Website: home-depot
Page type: customer-info-address
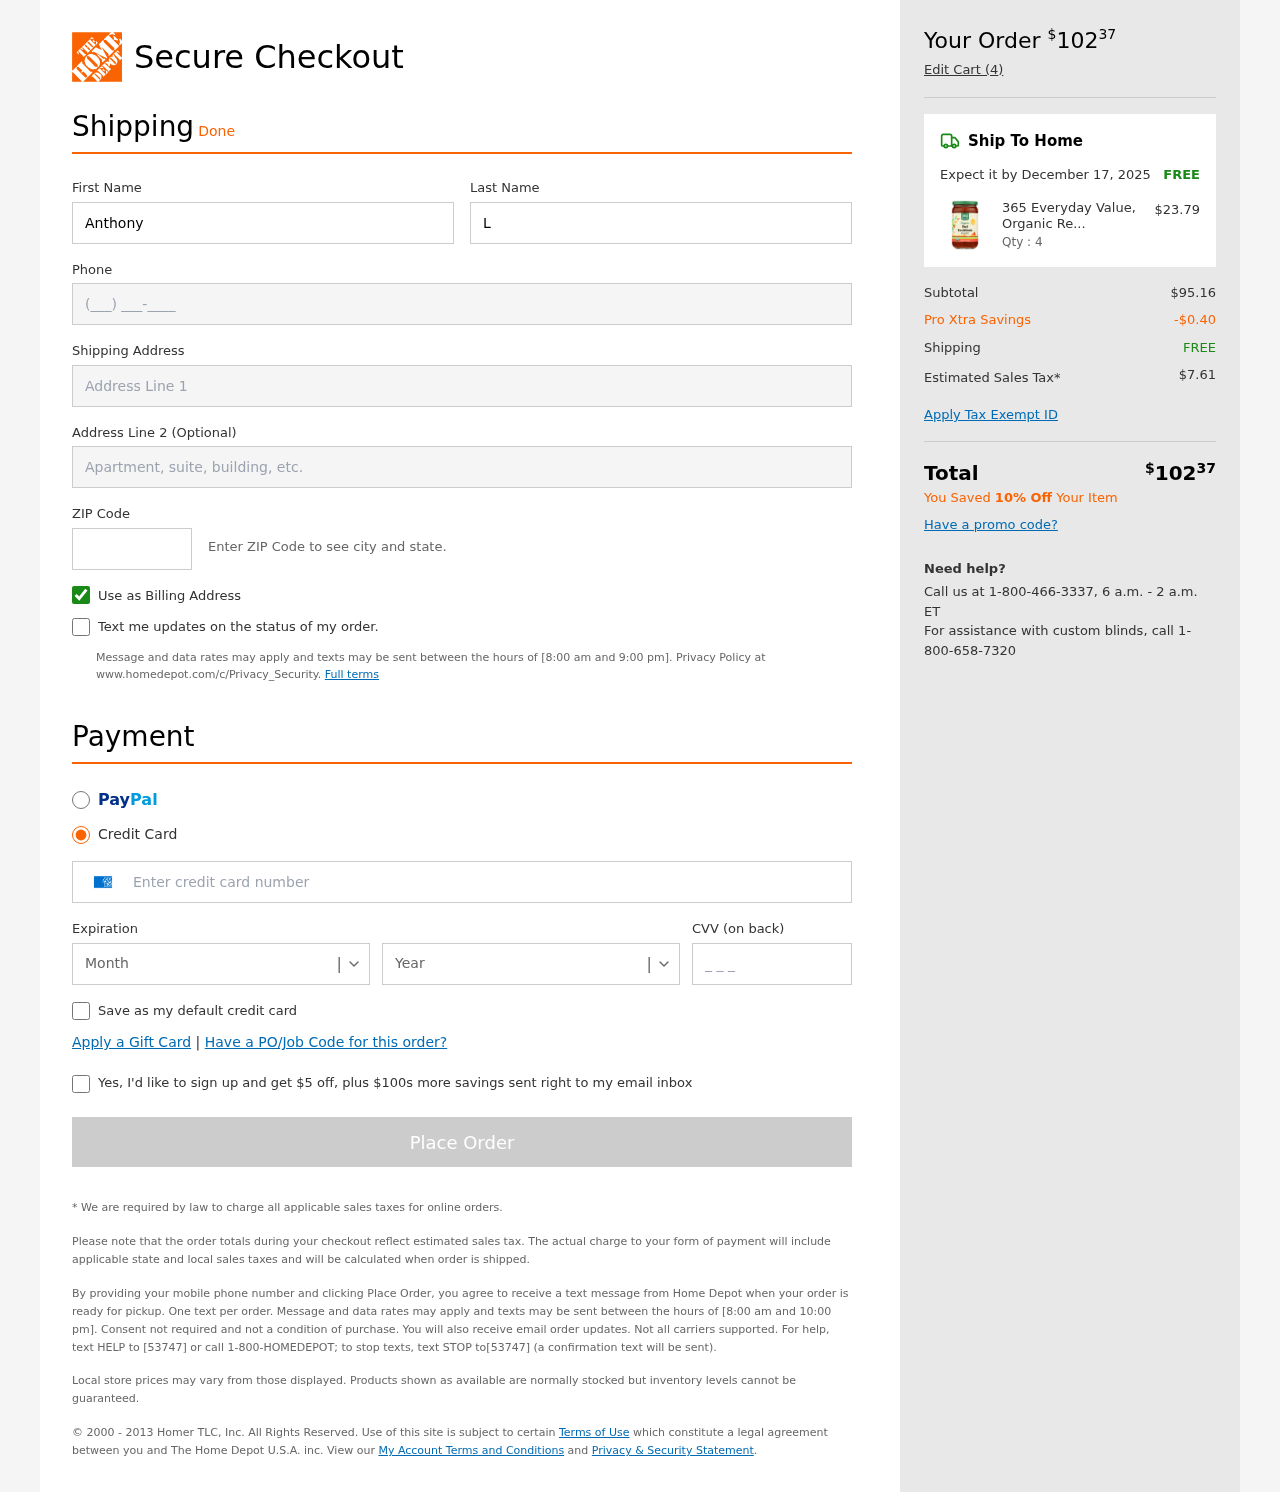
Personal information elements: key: PII_CARD_CVV
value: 5976
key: PII_CARD_EXPIRY_MONTH
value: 11
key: PII_CARD_EXPIRY_YEAR
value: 30
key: PII_CARD_NUMBER
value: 3446 9151 1125 289
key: PII_FIRSTNAME
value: Anthony
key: PII_LASTNAME
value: Landry
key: PII_PHONE
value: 4528522452
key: PII_POSTCODE
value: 32582
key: PII_STREET
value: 32906 Smith Manors
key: PII_STREET2
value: Apt. 576
Product elements: key: PRODUCT1_NAME
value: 365 Everyday Value, Organic Red Enchilada Sauce, 15.5 oz
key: PRODUCT1_PRICE
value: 23.79
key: PRODUCT1_QUANTITY
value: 4
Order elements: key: ORDER_TOTAL
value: $10237
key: ORDER_NUM_ITEMS
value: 4
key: ORDER_DELIVERY_DATE
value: December 17, 2025
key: ORDER_SHIPPING_COST
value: FREE
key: ORDER_SUBTOTAL
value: $95.16
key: ORDER_DISCOUNT
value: -$0.40
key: ORDER_SHIPPING_COST2
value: FREE
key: ORDER_TAX
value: $7.61
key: ORDER_TOTAL2
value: $10237
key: ORDER_SAVINGS_MESSAGE
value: You Saved 10% Off Your Item